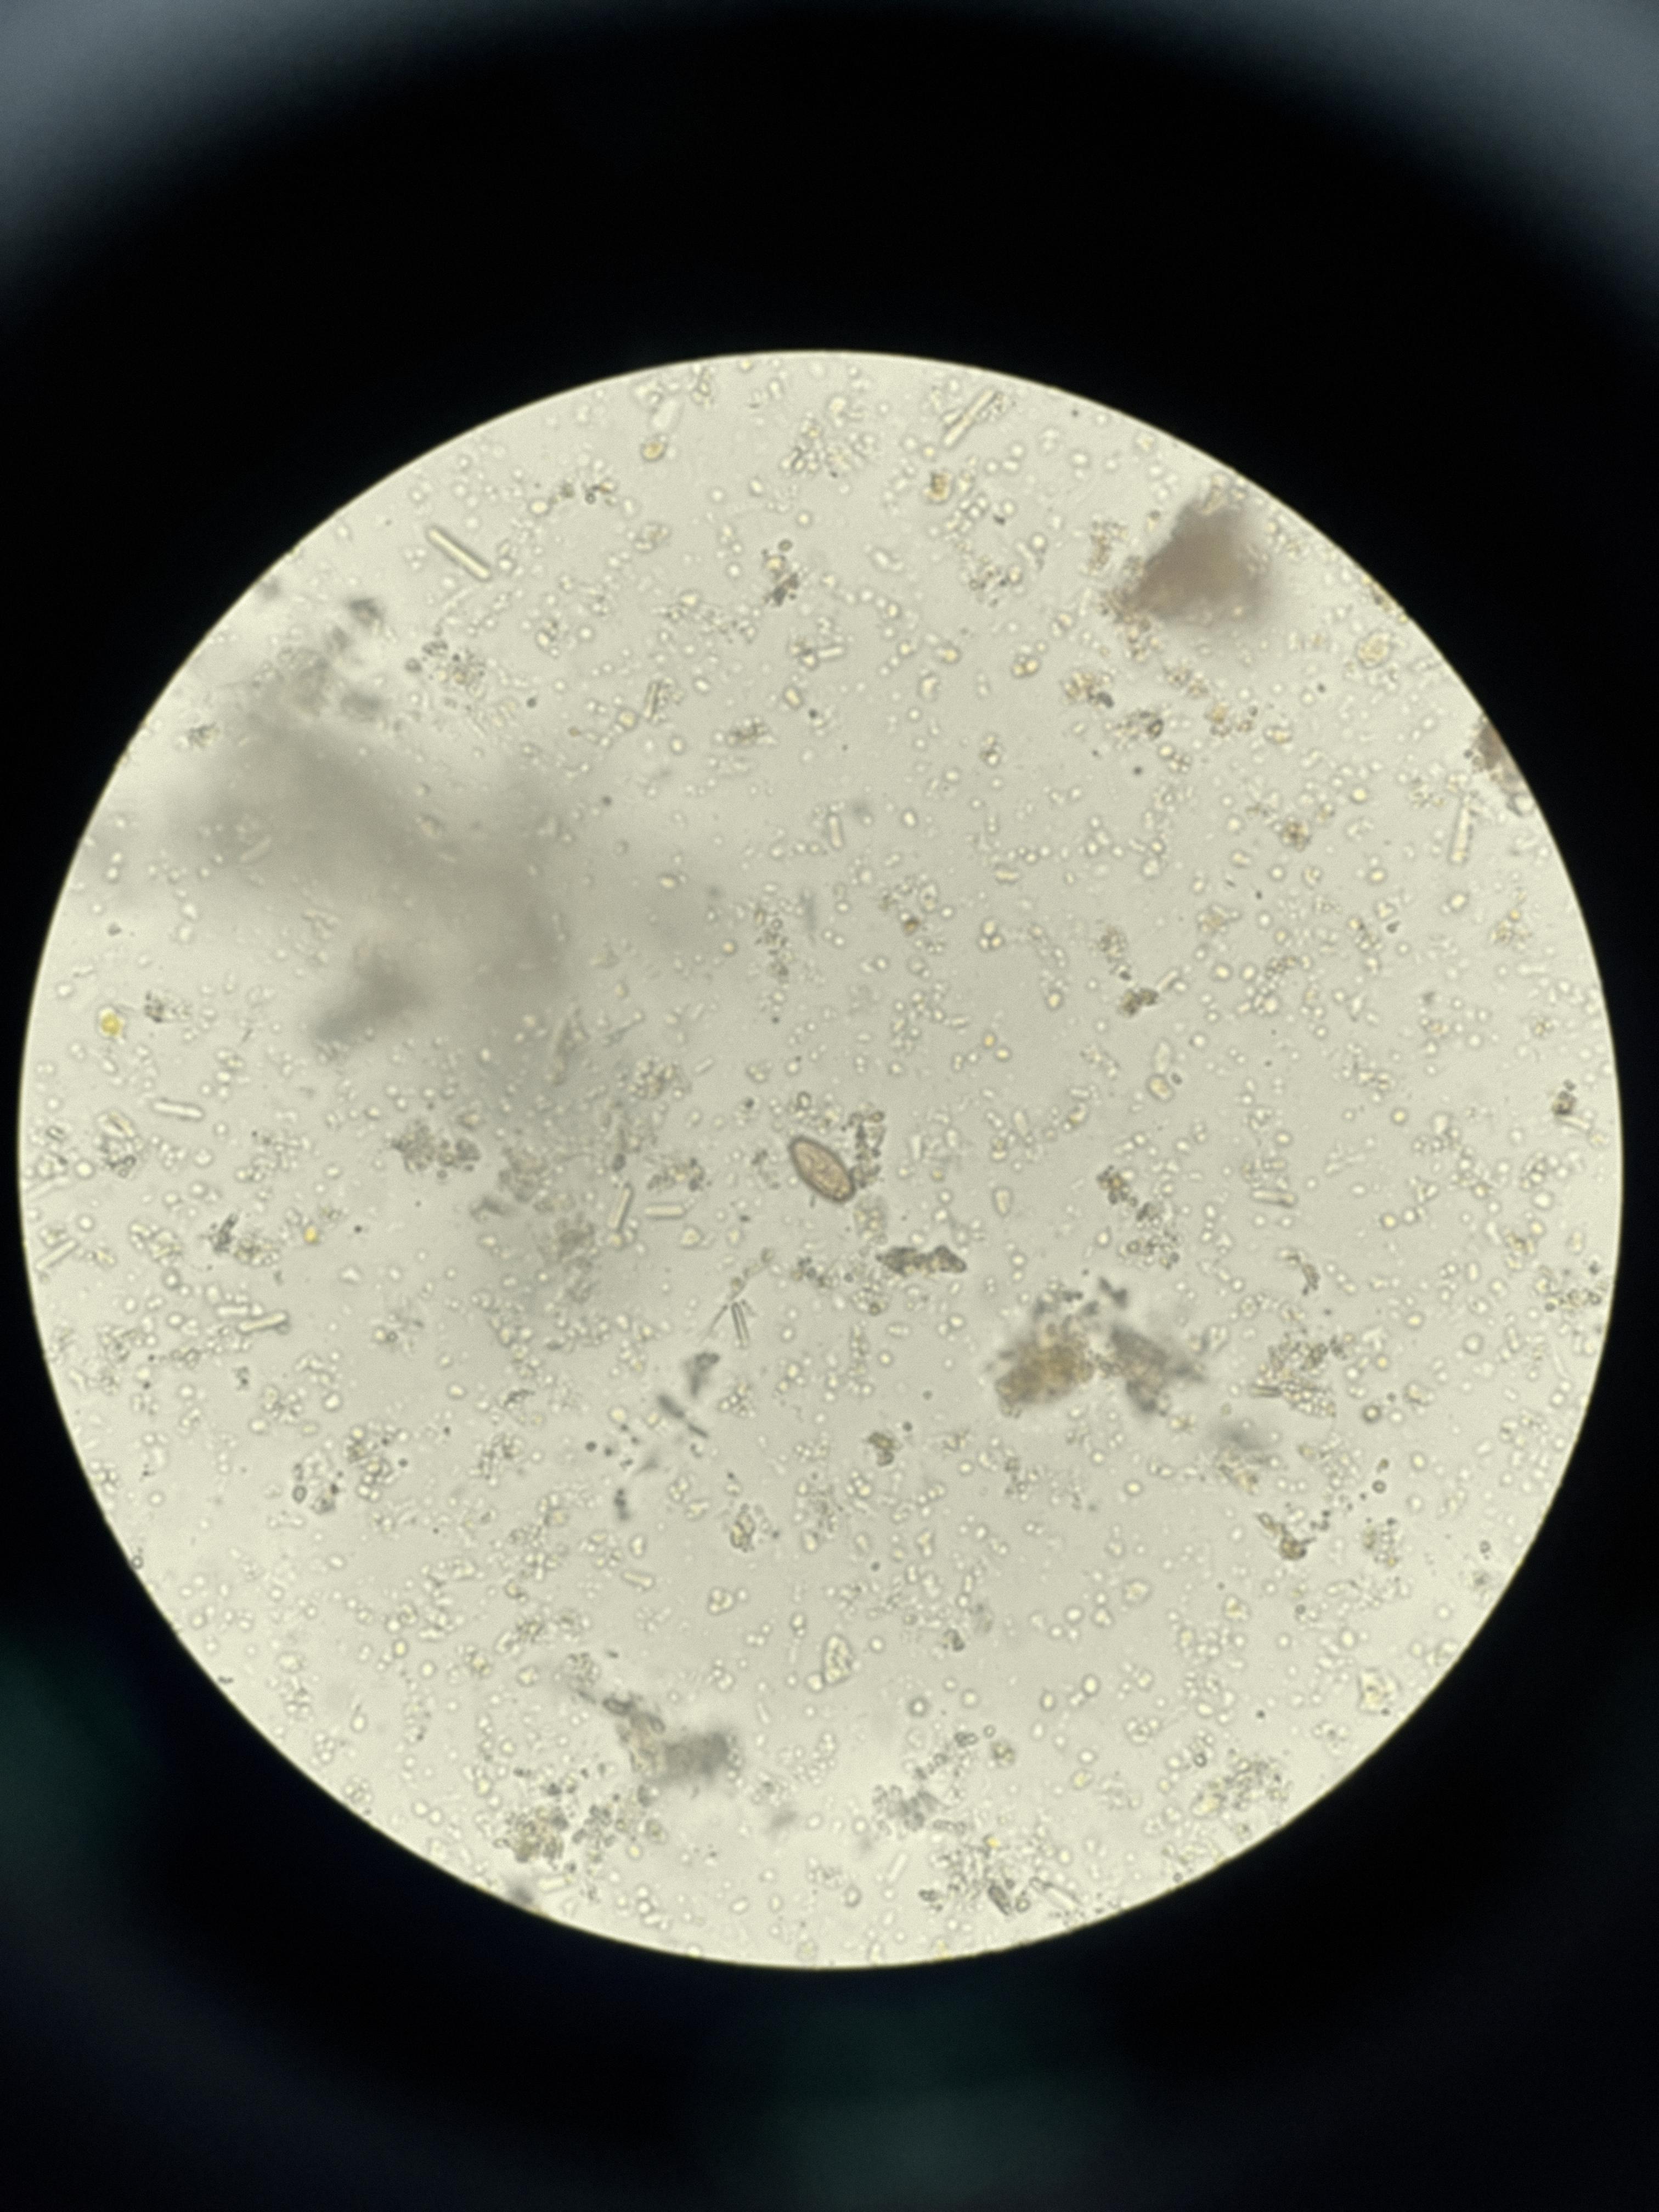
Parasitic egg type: Opisthorchis viverrine